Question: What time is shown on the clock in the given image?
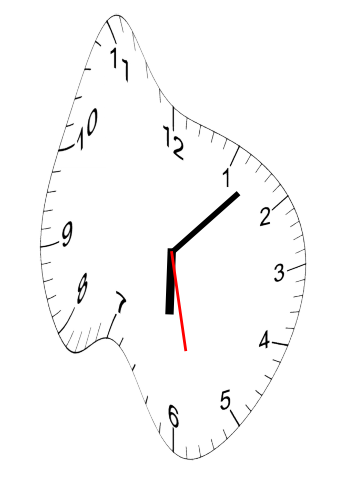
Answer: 06:07:28